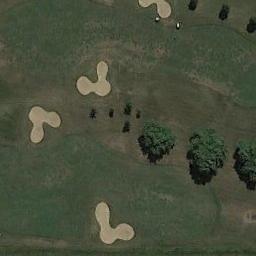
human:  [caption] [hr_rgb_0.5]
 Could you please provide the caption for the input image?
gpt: Many trees are near the golf course .

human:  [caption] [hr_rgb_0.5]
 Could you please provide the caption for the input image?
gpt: Several winding paths lead to different sand bunkers .

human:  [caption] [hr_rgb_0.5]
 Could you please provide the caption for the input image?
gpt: There are several bunkers and many trees on a large green lawn on the golf course .

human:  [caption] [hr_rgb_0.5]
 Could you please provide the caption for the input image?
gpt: The golf course has some fairways, Barrier trees and sandpits .

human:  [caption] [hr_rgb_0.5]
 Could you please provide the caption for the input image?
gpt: There are four bunkers on the golf course .